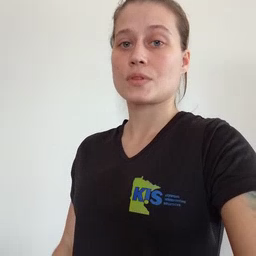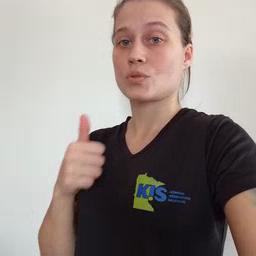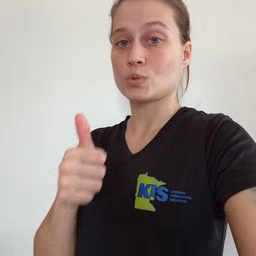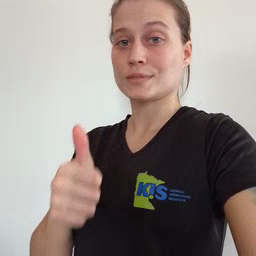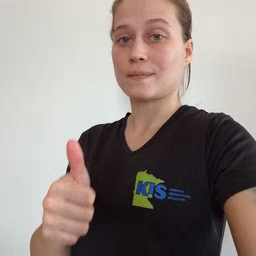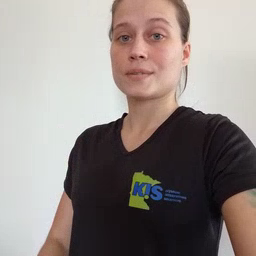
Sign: yourself